Question: Let's assume that there is a UseCase called "Start Pattern Recognition". But when stating pattern recognition, it's mandatory to either to train a new model or import existing (pre trained) model. One of those option must be performed. I tried to represent that in UML as shown below (I used Includes instead of Extends since it's mandatory to perform either one of this UseCases). But I'm not sure whether it is correct to use "Extension Points" with Include UseCases. Is this correct or Is there any other way to do this?

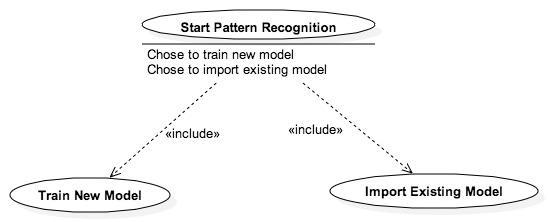
Answer: It isn't correct; there is no analogous concept to extension points for includes in the UML spec. As xmojmr has very correctly stated, you really have your inclusion backwards.
This is easy to do, because it's easy to get caught up thinking about the order that use cases occur in over time. The use case diagram doesn't have anything to do with time; it just states what things a system does, who or what interacts with it and what uses what.
When you are ready to think about the flow of a use case, think about it in terms of an activity diagram. Also, look at the idea of a "use case narrative", which documents the behavior of the use case.
By the way, extension points in a use case diagram are optional.